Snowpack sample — Snodgrass Mountain, Crested Butte, Colorado (2/4/25, 12:06 PM MST)
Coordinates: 38.923, -106.968
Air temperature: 35 °F
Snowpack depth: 80 cm
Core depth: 60 cm
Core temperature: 32 °F
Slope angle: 14°, slope face: 78°
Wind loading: low
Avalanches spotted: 0
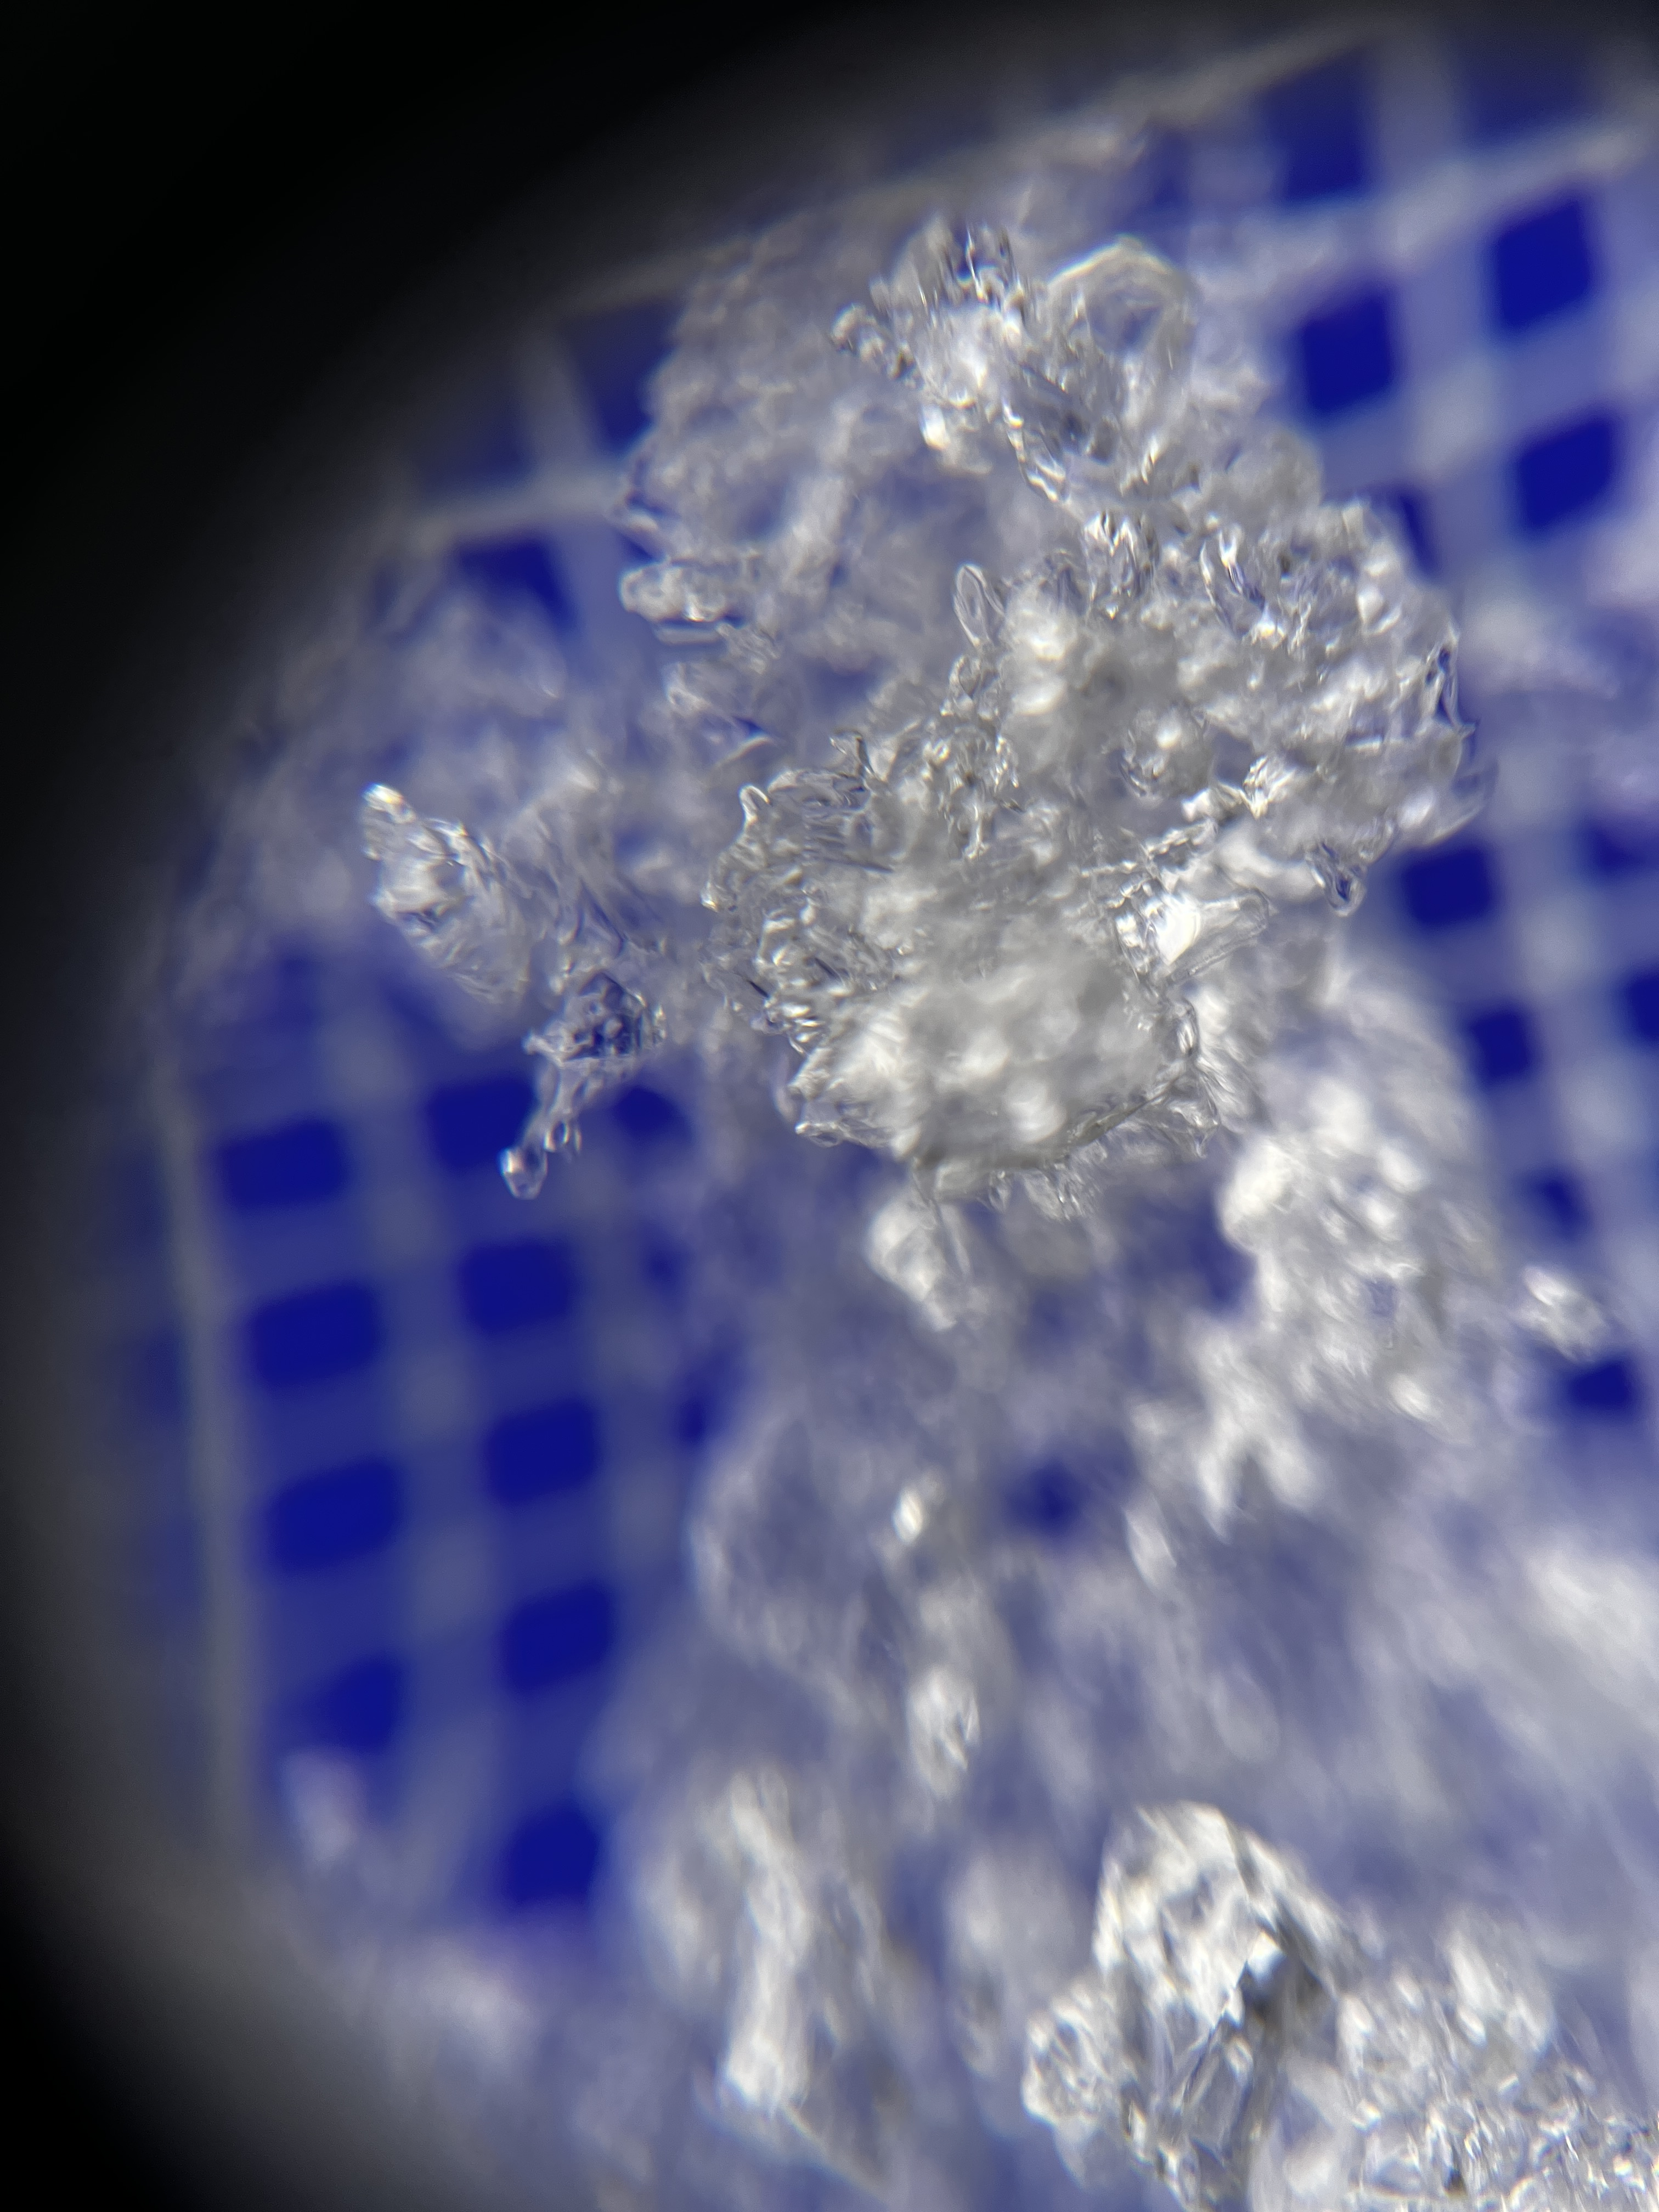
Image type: magnified_profile
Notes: No avalanches nearby, unusually warm weather for the last month reported by residents, Collected 25 yards from treeline